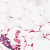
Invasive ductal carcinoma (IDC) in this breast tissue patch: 0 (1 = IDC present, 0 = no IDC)